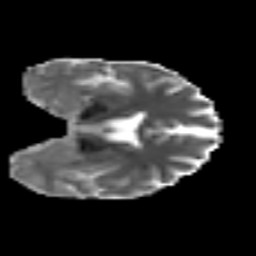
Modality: MD
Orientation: coronal
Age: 37
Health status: ill
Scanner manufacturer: philips
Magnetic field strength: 3 T
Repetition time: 9 s
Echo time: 0.127 s